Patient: sex F, age 27
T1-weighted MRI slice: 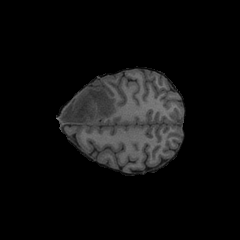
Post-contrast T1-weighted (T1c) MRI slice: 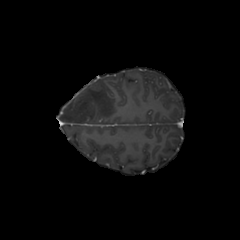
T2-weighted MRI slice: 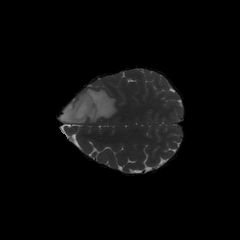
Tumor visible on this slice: yes
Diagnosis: Astrocytoma, IDH-mutant
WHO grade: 4